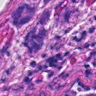
Metastatic tissue present: yes